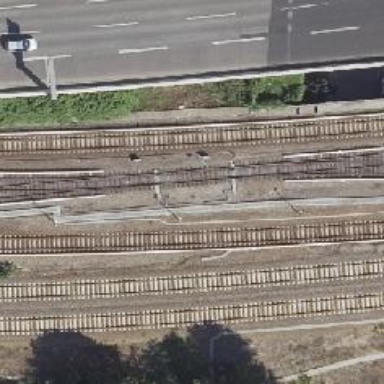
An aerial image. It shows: Siding service on electrified light rail railway.